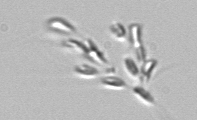
Label: Dinobryon